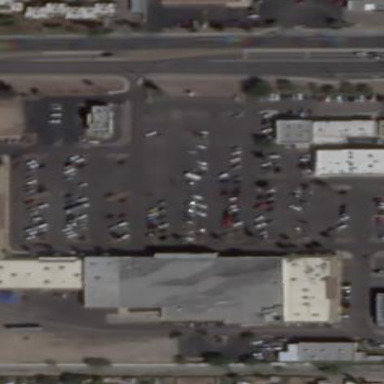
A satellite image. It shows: Parking area.